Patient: sex M, age 57
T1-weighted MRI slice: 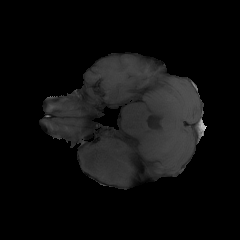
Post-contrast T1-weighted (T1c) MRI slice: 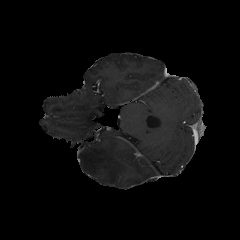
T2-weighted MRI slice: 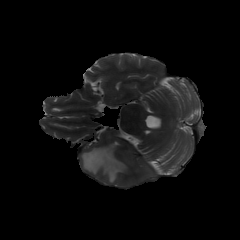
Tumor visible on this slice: yes
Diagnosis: Glioblastoma, IDH-wildtype
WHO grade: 4